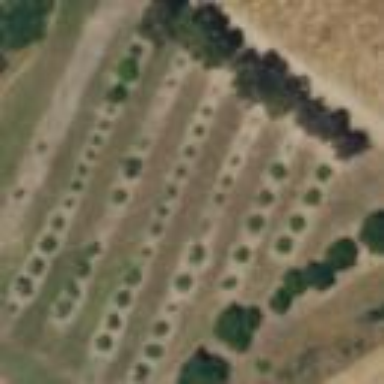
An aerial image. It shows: Orchard.